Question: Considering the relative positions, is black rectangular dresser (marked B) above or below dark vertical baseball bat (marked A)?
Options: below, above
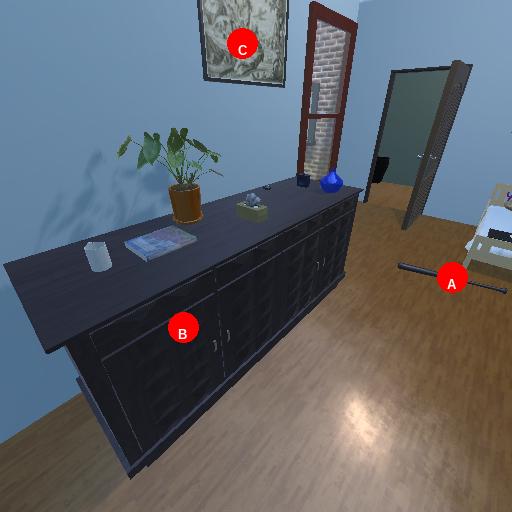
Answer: below